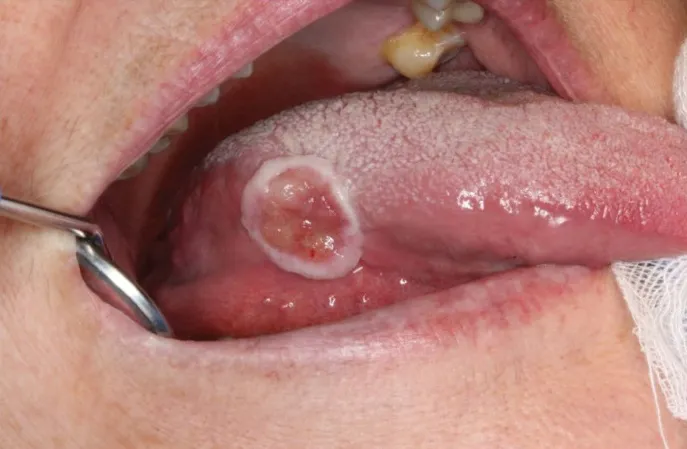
Follow-up in April 2016: a reoccurring exophytic growth of the lesion could be observed.
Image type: pathology (fish)